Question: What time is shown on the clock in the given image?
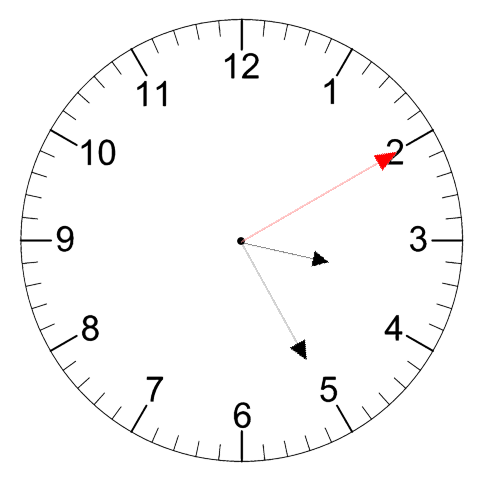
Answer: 03:25:10